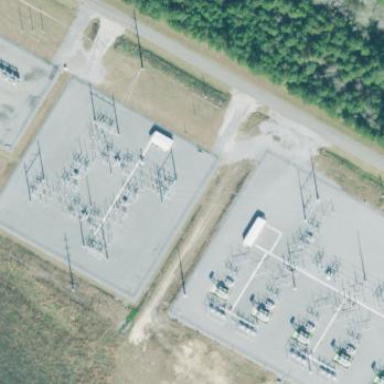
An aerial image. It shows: Substation for switching with surrounding fence.